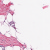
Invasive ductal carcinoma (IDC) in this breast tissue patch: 0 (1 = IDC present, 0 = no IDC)